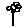
Label: flower